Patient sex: M
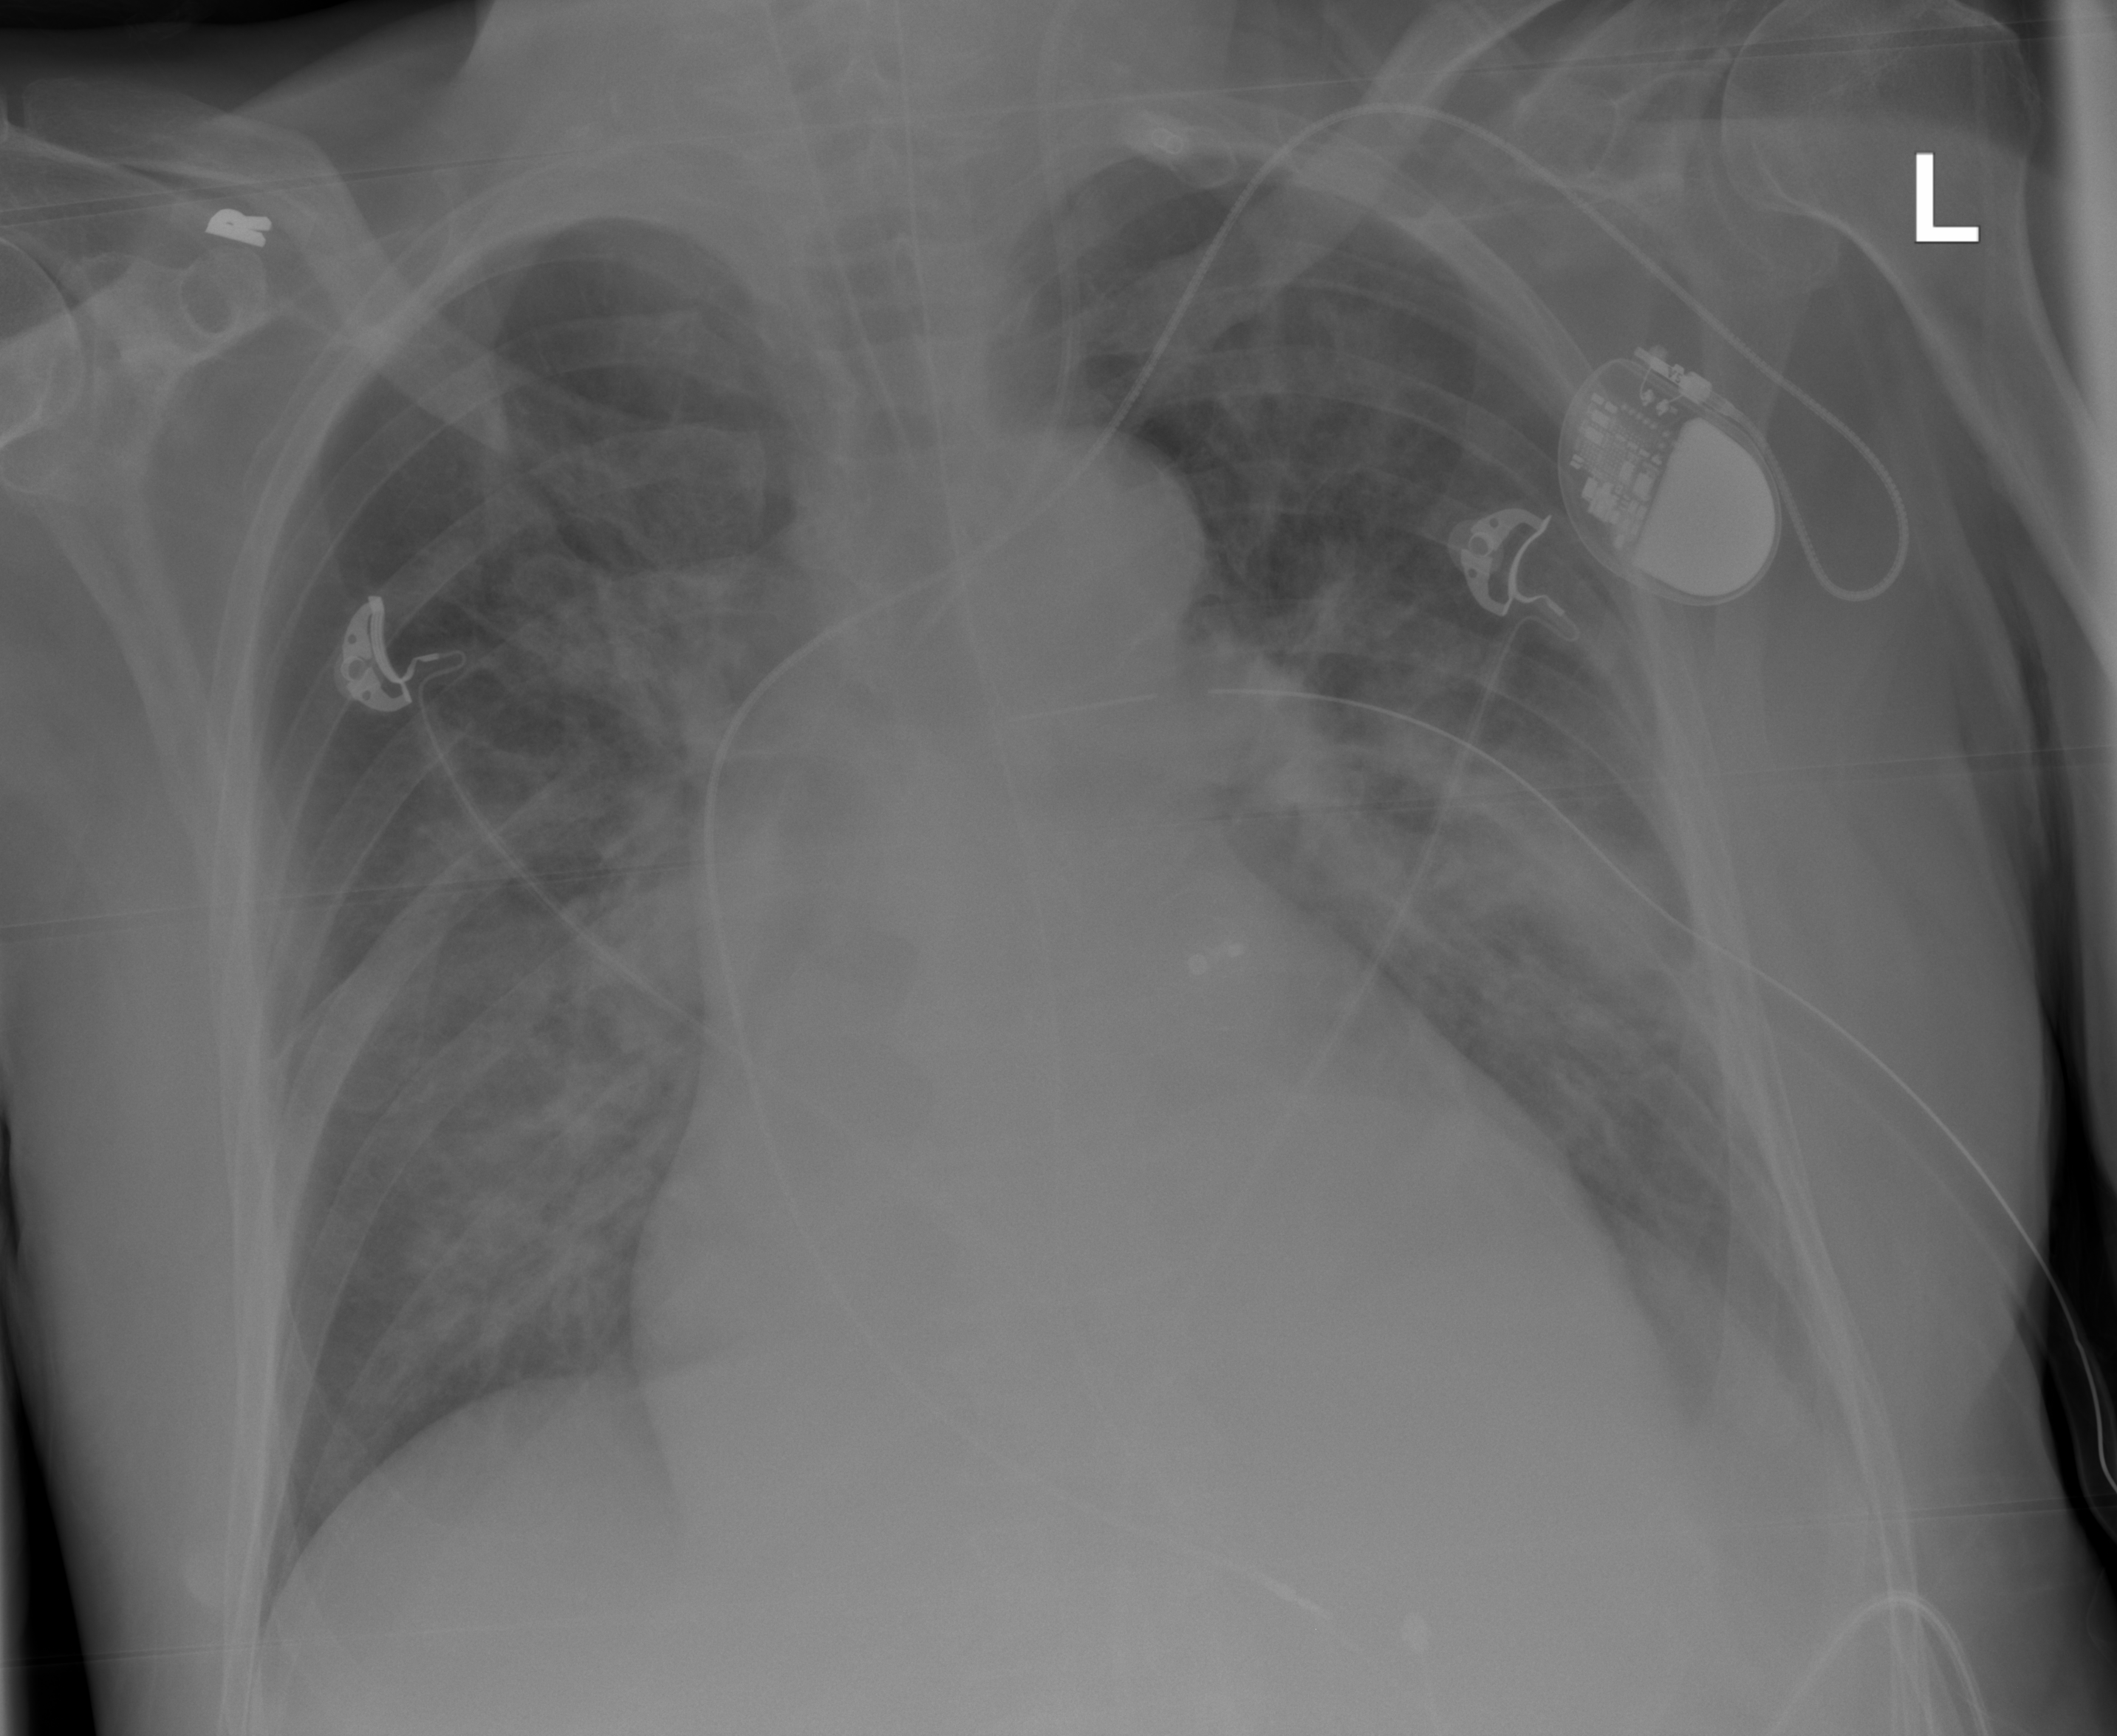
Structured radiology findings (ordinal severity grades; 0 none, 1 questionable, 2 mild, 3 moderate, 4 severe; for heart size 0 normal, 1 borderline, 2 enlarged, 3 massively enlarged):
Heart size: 2
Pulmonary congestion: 3
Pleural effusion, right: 0
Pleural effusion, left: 2
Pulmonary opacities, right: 2
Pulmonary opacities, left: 3
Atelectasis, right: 3
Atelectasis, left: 3